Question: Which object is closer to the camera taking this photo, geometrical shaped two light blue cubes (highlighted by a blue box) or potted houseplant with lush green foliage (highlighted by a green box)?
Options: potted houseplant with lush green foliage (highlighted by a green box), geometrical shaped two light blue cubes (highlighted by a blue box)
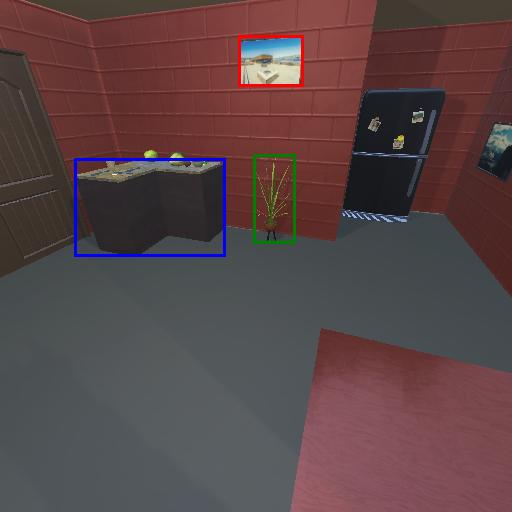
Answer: potted houseplant with lush green foliage (highlighted by a green box)